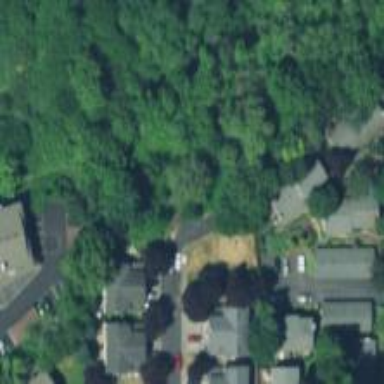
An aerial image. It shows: Residential road with sidewalk on the left side.